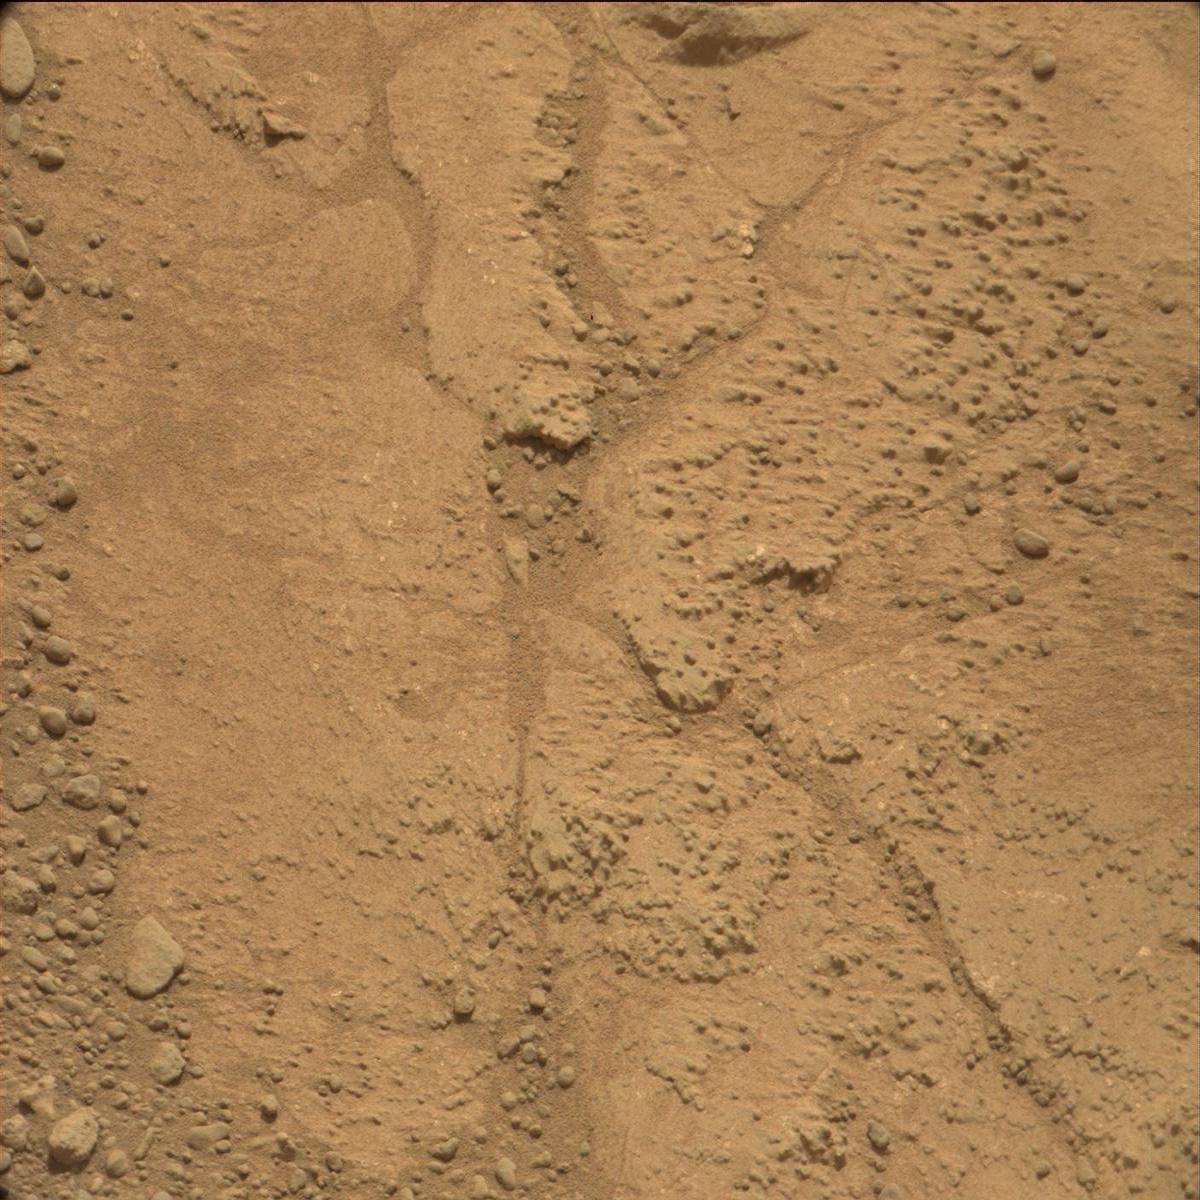
Terrain classes present: Bedrock, Sand / Soil